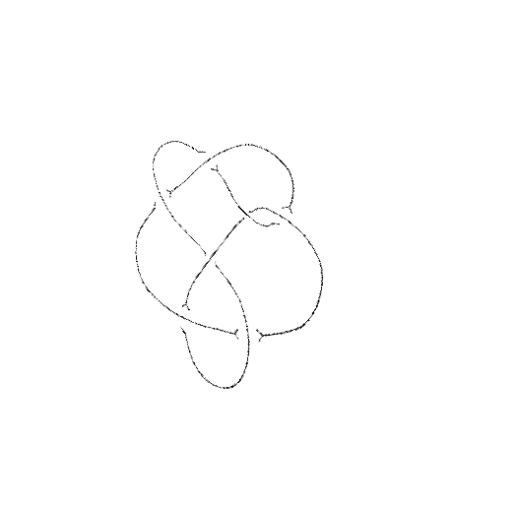
Crossing number: 7